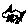
Label: cat